Question: I have a dataset with a parameter as which is passed to a query as shown below.

The issue here is DataSet parameter 'queryOptions' does not accept the value from the Report Parameter 'Date'.
If i hardcode any value e.g '<CalendarDate> 08/11/2012 </CalendarDate>' instead of '<CalendarDate> = Parameters!Date.Value </CalendarDate>' the report works fine.
What wrong am i doing while passing parameter.
I even created another Dataset Parameter named 'Date' and assigned Parameter Value '[@Date]' even that did not work.
: Parameter 'Date' is of type 'DateTime'
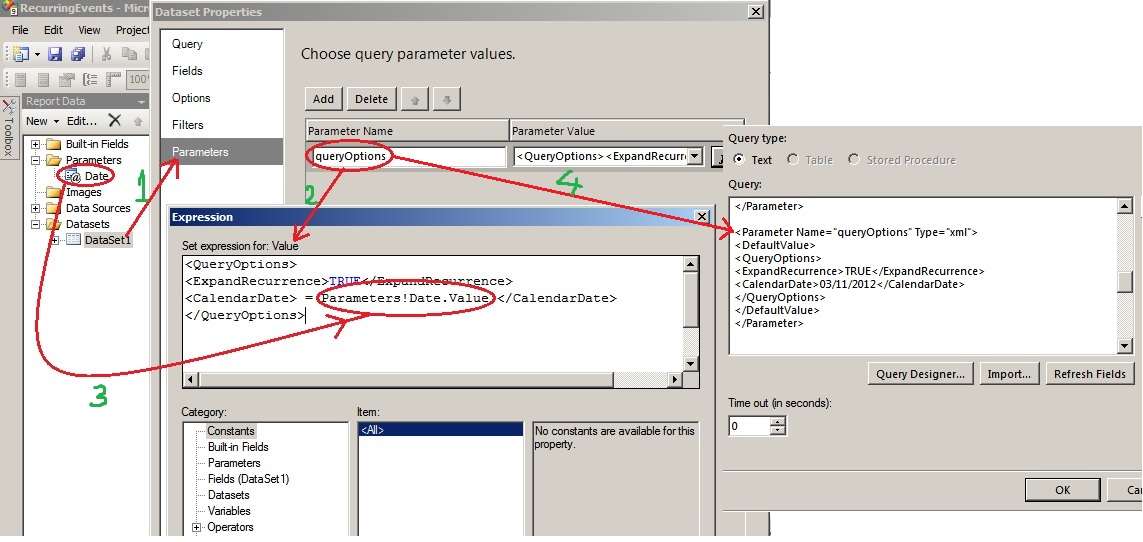
Answer: Ok i got this working!
1. I created a new Parameters in the Parameters folder as Date and queryOptions.So basically queryOptions is everything that i want to use as a query.
2. Then another queryOption parameter is created under Dataset Properties>>Parameters.
3. Set value of queryOptions(Step 2) to <URL>.